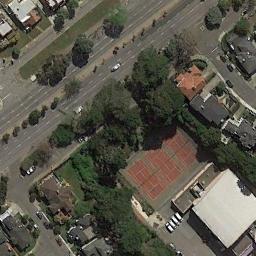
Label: tennis_court